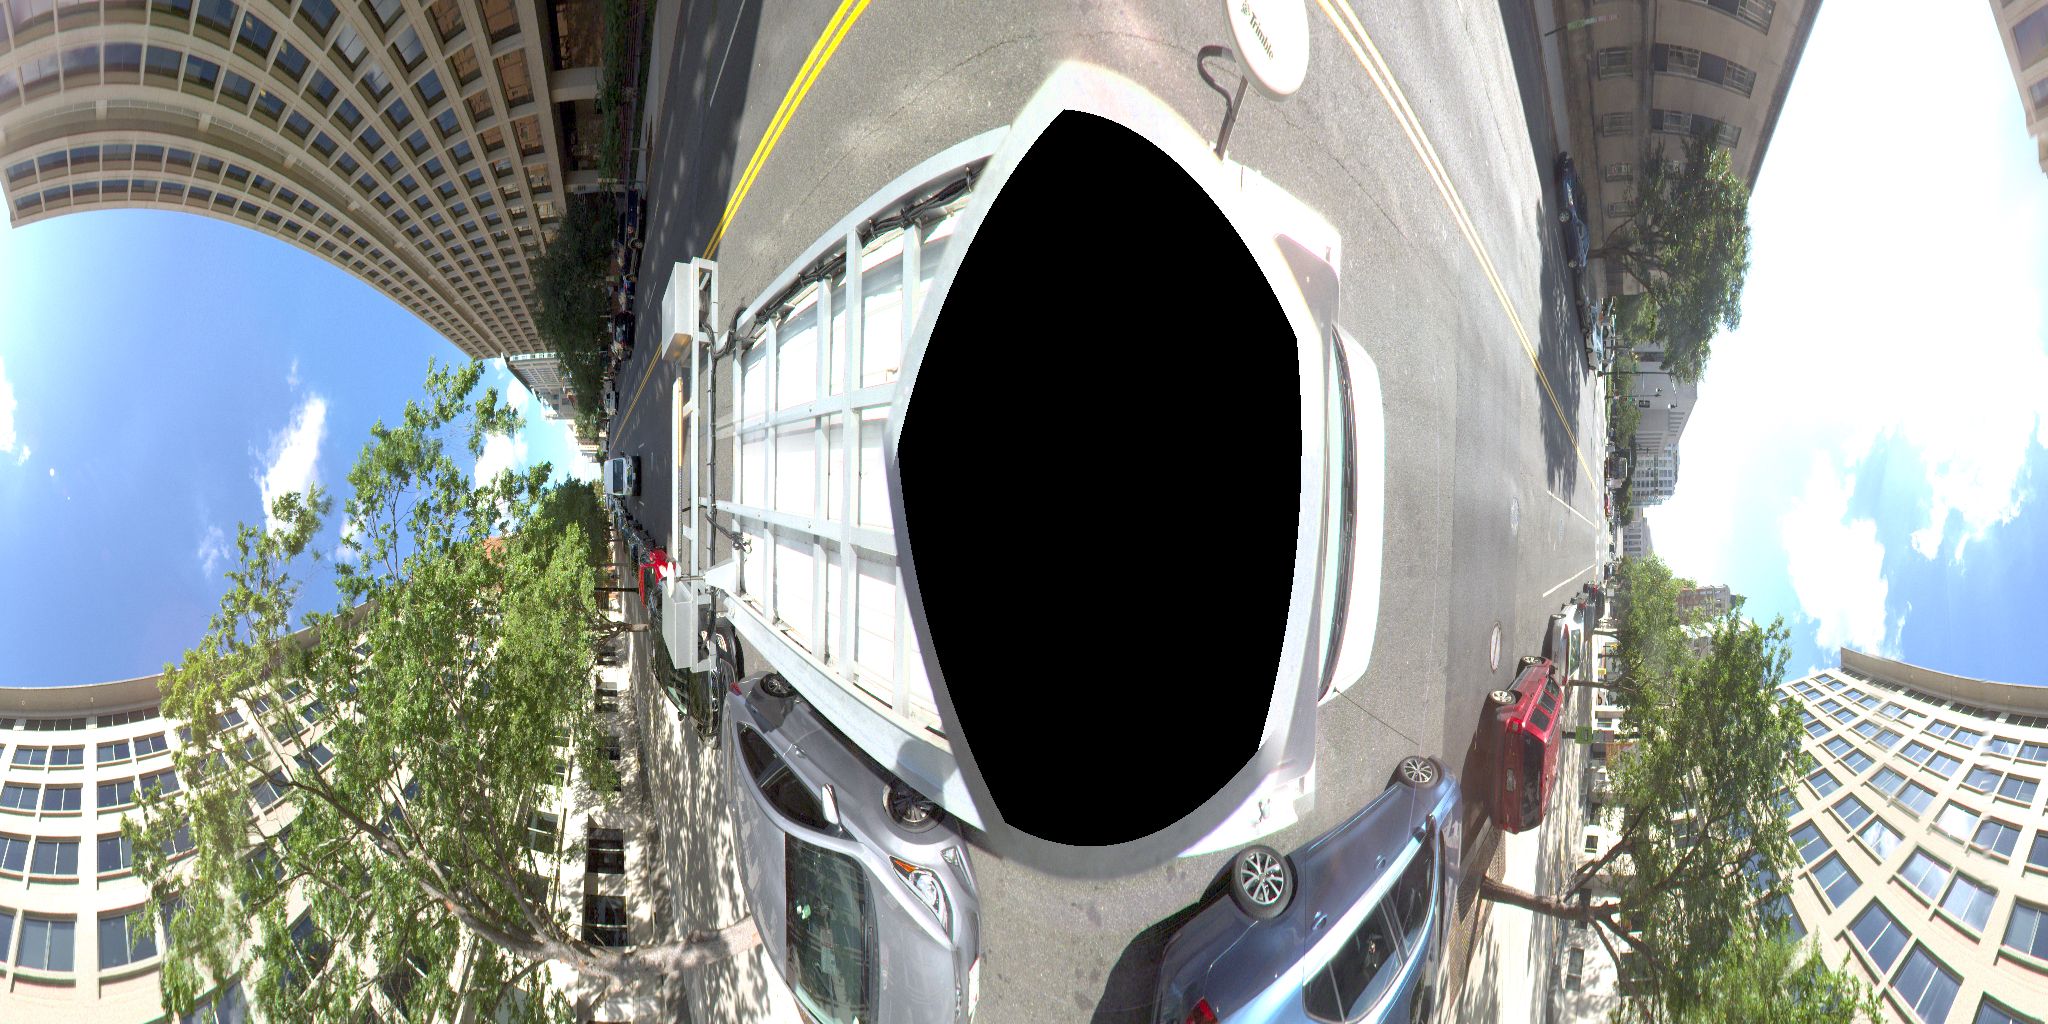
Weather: clear
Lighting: day
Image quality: good
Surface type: cycling surface
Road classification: trunk
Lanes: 6
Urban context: urban centre
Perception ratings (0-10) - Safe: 0.18, Lively: 5.93, Beautiful: 5.22, Boring: 7.96, Depressing: 5.48, Wealthy: 1.13